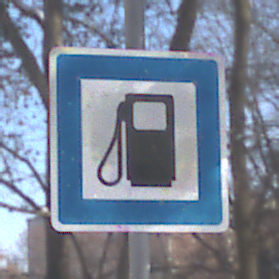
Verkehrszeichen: Tankstelle
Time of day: MorningAfternoon
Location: Outdoor (Special)
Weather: Clear
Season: Winter
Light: Natural